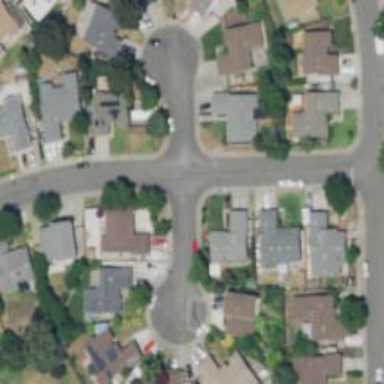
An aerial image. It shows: Residential road.